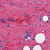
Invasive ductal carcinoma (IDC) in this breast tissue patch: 0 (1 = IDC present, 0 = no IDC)